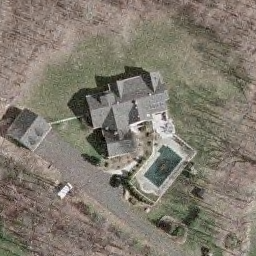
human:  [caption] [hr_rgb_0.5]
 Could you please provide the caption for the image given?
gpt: A villa with lawn surrounded is in the sparse residential area .

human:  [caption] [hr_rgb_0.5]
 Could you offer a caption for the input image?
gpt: A villa with grey roofs is in the sparse residential area .

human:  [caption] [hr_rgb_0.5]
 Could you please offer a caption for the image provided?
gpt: This is a sparse residential area with a villa surrounded by lawn .

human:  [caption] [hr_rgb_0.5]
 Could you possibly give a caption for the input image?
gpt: A villa with grey roofs is surrounded by lawn in the sparse residential area .

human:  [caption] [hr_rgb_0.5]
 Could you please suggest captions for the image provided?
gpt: A villa with lawn surrounded and some cars parked beside .